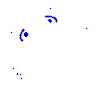
Particle: electron